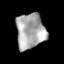
Tissue: lung
Cell type: T cells
Senescence score: 0.2298
Nuclear area (px): 1001
Mean DAPI intensity: 168.735